Field crop: tomato
Growth stage: 1
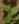
Species: solanum